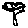
Label: tree